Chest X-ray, PA view. Patient: 35 years old, sex M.
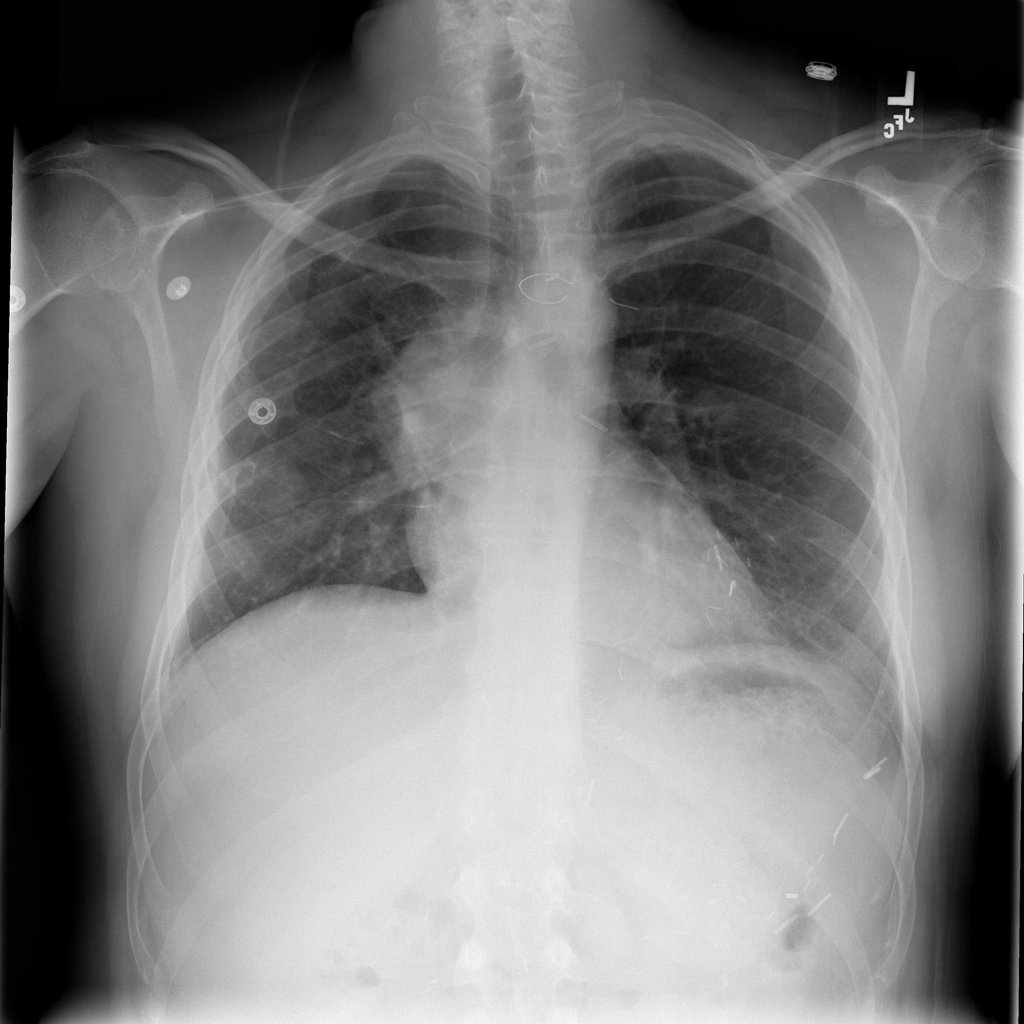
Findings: Nodule